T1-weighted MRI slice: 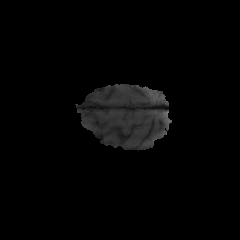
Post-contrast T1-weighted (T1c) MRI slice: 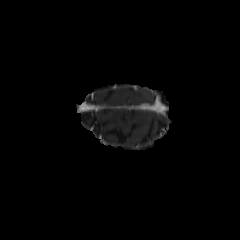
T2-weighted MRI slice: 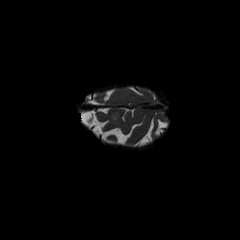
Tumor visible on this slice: no